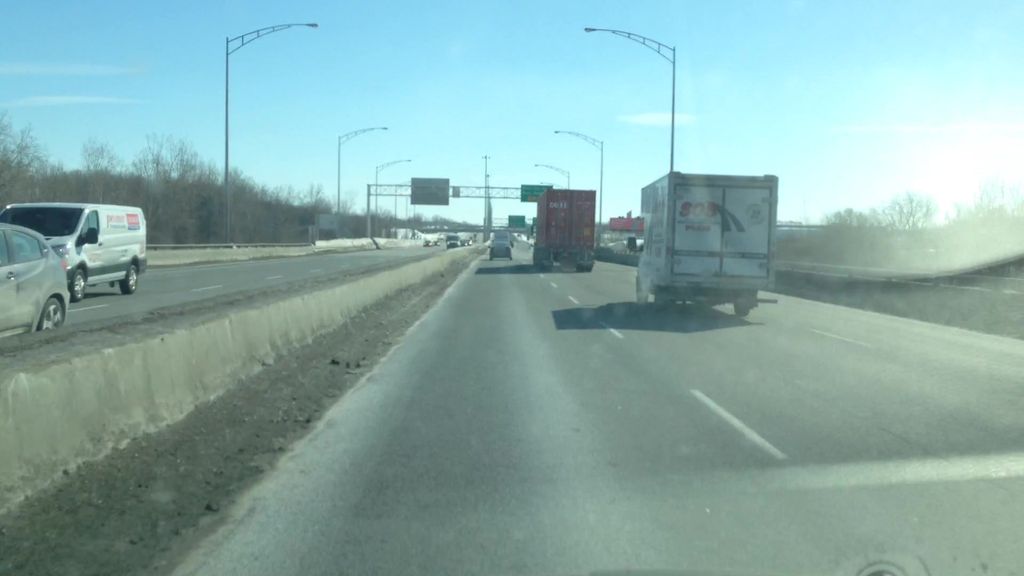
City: montreal